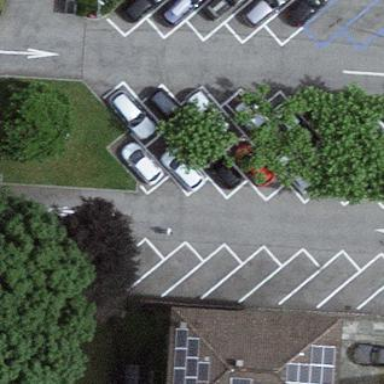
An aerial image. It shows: Parking area with surface.